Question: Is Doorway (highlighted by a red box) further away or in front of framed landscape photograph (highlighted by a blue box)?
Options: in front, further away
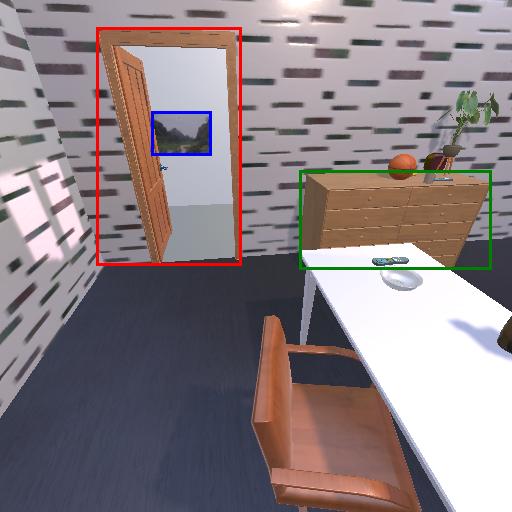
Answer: in front